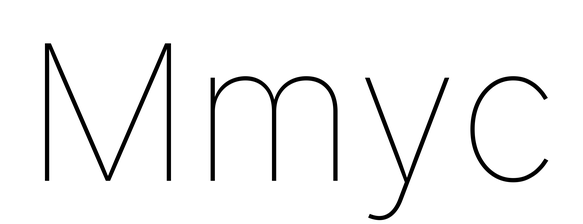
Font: Inter_Thin